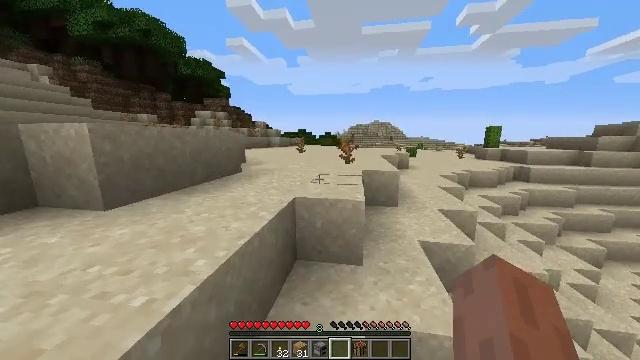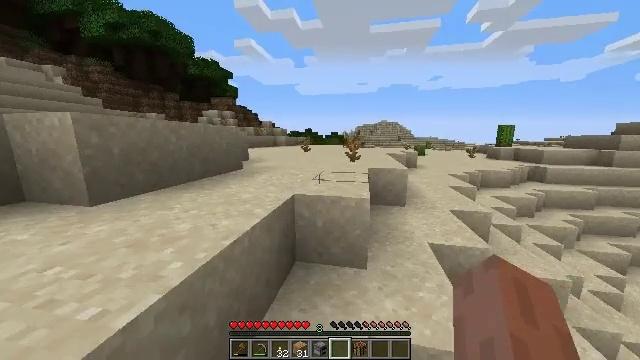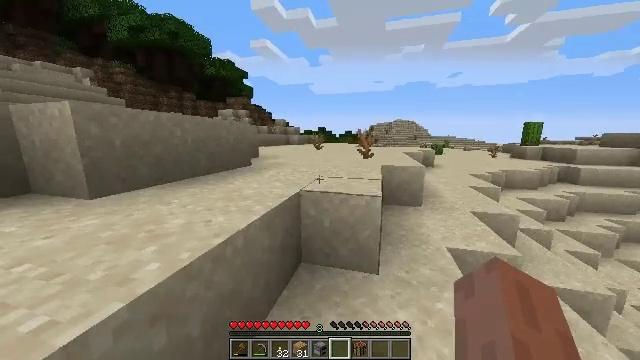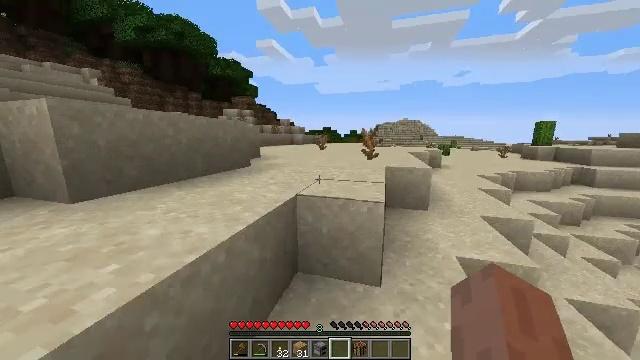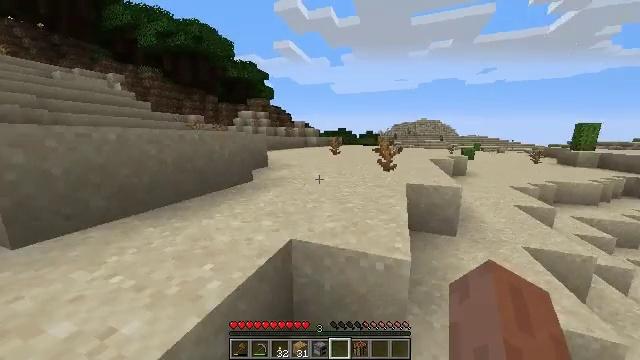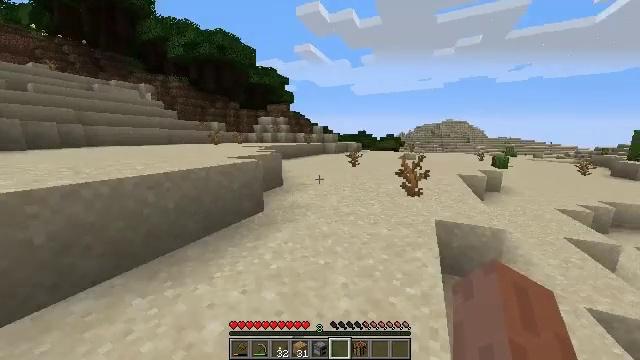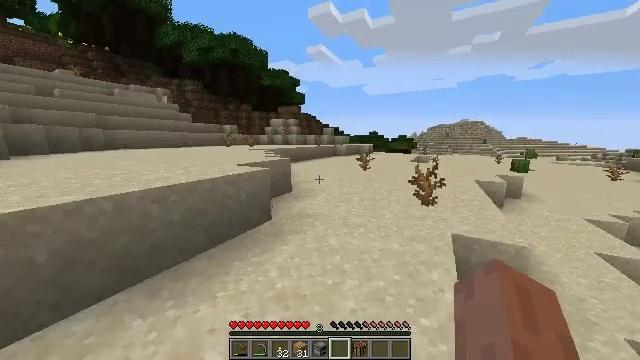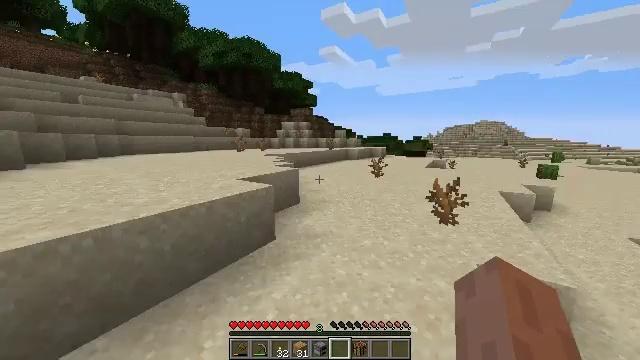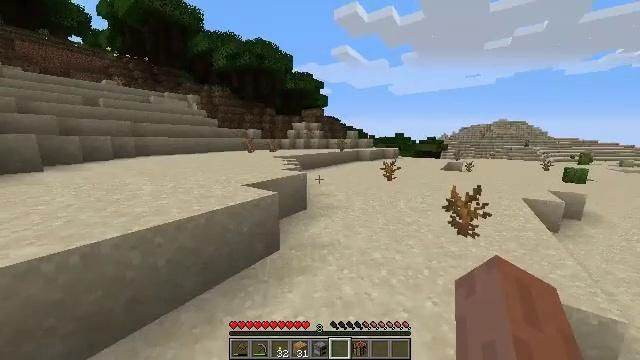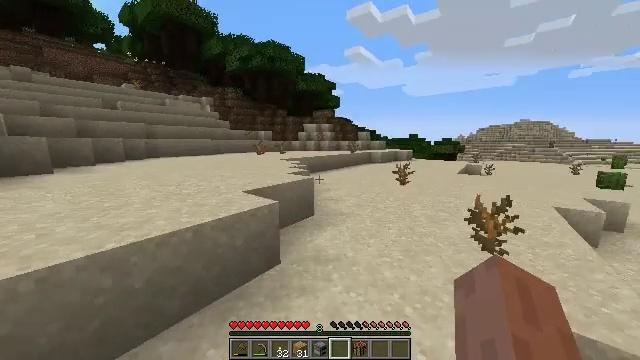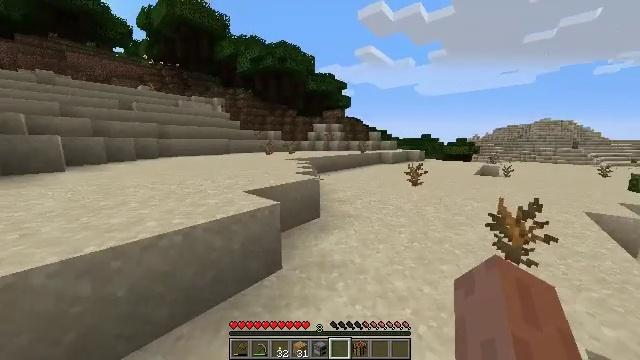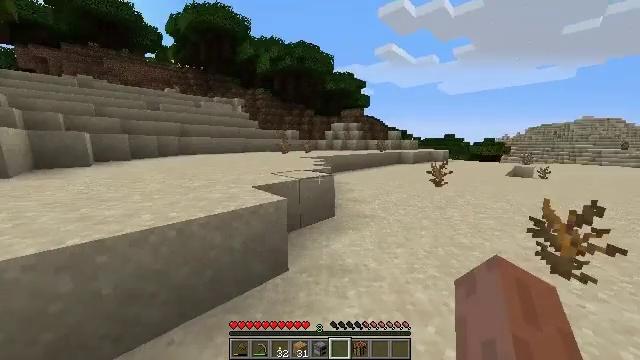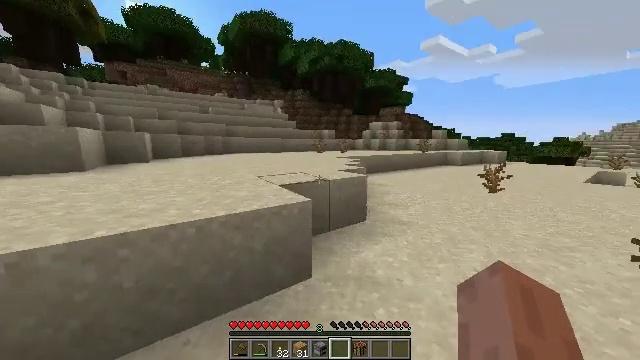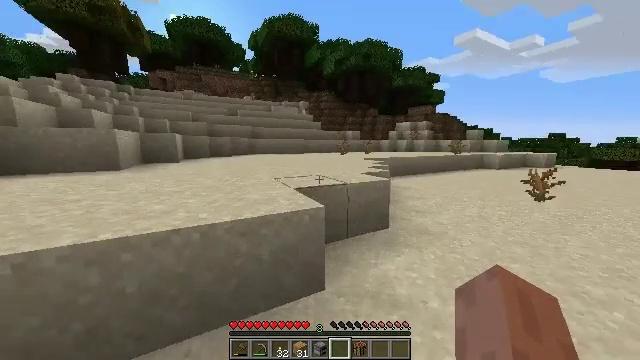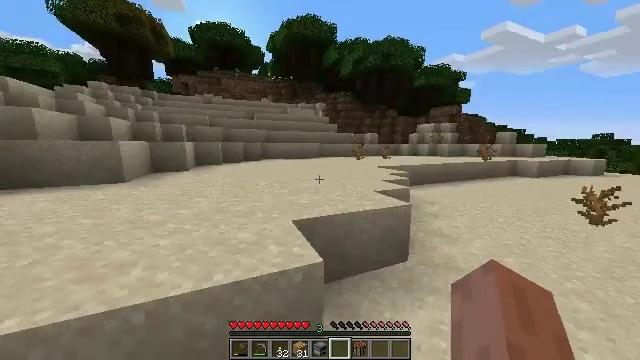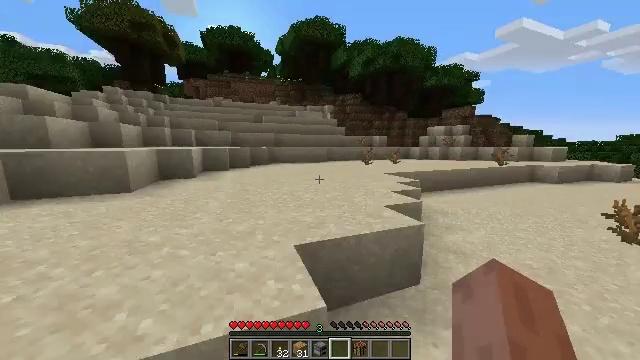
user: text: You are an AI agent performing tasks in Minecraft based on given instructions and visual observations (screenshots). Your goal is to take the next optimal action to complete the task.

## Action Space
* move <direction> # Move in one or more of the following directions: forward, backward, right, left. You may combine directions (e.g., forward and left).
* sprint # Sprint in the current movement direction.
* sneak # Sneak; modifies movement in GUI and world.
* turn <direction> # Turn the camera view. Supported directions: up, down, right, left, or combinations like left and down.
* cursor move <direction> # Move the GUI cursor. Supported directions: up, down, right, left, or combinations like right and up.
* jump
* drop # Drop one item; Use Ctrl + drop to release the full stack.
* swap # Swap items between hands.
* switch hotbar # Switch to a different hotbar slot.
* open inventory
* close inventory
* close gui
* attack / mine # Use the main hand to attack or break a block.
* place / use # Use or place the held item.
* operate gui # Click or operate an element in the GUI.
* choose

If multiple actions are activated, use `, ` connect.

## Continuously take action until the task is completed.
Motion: motion action
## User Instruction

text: Mine the red mushroom block in the forest.
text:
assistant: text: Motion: move forward, sprint, turn left, jump
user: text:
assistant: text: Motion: move forward, sprint, turn left, jump
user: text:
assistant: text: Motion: move forward, sprint, turn left, jump
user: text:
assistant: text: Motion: move forward, sprint, turn left, jump
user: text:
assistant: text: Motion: move forward, sprint, turn left, jump
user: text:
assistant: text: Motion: move forward, sprint, turn left, jump
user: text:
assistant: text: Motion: move forward, sprint, turn left, jump
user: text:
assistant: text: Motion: move forward, sprint, turn left, jump
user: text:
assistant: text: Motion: move forward, sprint, turn left, jump
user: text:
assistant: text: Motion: move forward, sprint, turn left, jump
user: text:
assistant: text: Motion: move forward, sprint, turn left, jump
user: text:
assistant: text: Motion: move forward, sprint, turn left, jump
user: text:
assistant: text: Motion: move forward, sprint, turn left, jump
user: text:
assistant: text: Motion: move forward, sprint, turn left, jump
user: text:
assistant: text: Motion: move forward, sprint, turn left, jump
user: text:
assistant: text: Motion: move forward, sprint, jump
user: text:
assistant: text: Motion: move forward, sprint, jump
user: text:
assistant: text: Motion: move forward, sprint, jump
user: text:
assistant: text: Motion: move forward, sprint, jump
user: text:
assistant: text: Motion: move forward, sprint, turn left, jump
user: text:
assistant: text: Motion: move forward, sprint, turn left, jump
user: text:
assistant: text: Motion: move forward, sprint, turn left, jump
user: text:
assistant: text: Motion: move forward, sprint, turn left and down, jump
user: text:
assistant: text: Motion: move forward, sprint, turn left and down, jump
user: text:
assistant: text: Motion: move forward, sprint, turn left, jump
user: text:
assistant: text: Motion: move forward, sprint, jump
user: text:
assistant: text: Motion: move forward, sprint, jump
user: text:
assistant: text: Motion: move forward, sprint, jump
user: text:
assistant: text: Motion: move forward, sprint, jump
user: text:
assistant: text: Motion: move forward, sprint, jump